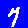
Digit: 7